Question:
The TextMate2 (Alpha 9090) terminal support does not install anything in any directory.
Is there any way to grab this script anywhere manually?
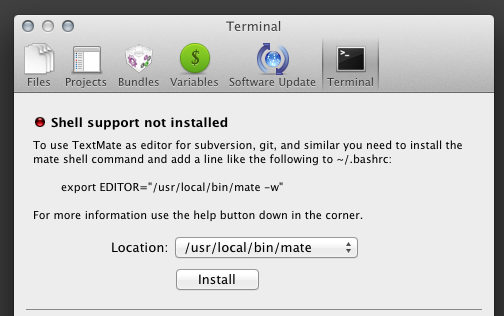
Answer: Solution: (Via Michael Sheets)
"Make sure you have the 'Bundle Support' bundle installed in preferences."